Question: I'm trying to get a box aligned to the left of it's containing block: putting a note in the column of text. I have the left position correct, but the top appears to be aligned with the bottom of the line, and not the top.
See the <URL>

HTML Snippet:
'''
ante hendrerit. Donec et mollis dolor. Praesent et diam
eget libero <span class='left-hanger'>Short</span>
<b>egestas mattis</b> sit amet vitae augue.
'''
CSS Snippet:
'''
.left-hanger {
display: block;
position: absolute;
left: -6em;
width: 5em;
background: yellow;
}
'''
I'd like to know why it is aligned this way. I am interested in specific details referenced from the standard which indicates it would be aligned this way. The three browsers I tested agree, so it seems like it is standard behaviour.
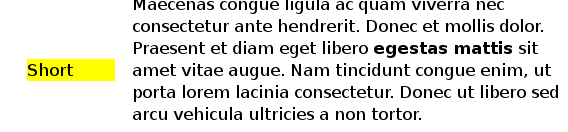
Answer: The element is absolutely positioned, therefore the following applies:
> <URL> is specified with the 'top', 'right', 'bottom', and 'left' properties. . Absolutely positioned boxes are taken out of the normal flow. This means they have no impact on the layout of later siblings.
In this instance, you haven't set a 'top'/'bottom' value, therefore the values are assumed to be the default 'auto'.
> <URL>.
---
## Visual demonstration
Position of the element with 'position:static' (default)
>
Position of the element when it is absolutely positioned with 'top'/'bottom' values of 'auto'.
Notice how they are vertically positioned on the same line? This is the exact behavior described in the documentation.
>
It's also worth noting that the element wasn't a block level element in the above images. It was inline, therefore it appears on the same line. In the image in your question, the elements appear on the next line because they are block level. (that's why it's one line off - go look) This is a typical distinction between the display of elements.
---
: Read the linked documentation, "<URL>"